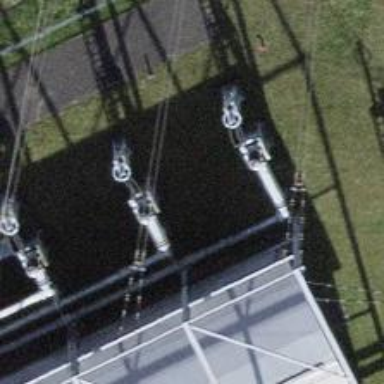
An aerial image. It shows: Three power lines with cables.